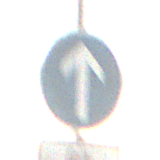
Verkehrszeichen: VorgeschriebeneFahrtrichtungGeradeaus
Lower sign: EinspurigeFahrzeugeFrei1
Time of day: SunriseSunset
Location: Outdoor (Nature)
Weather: PartlyCloudy
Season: NotSpecified
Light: Natural